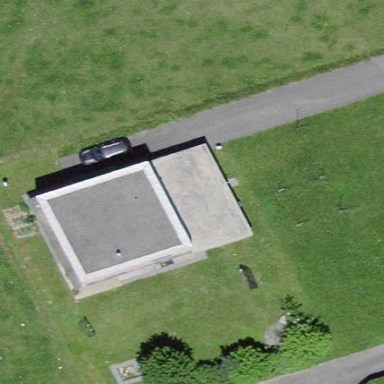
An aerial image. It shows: Shed.